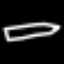
Label: pencil